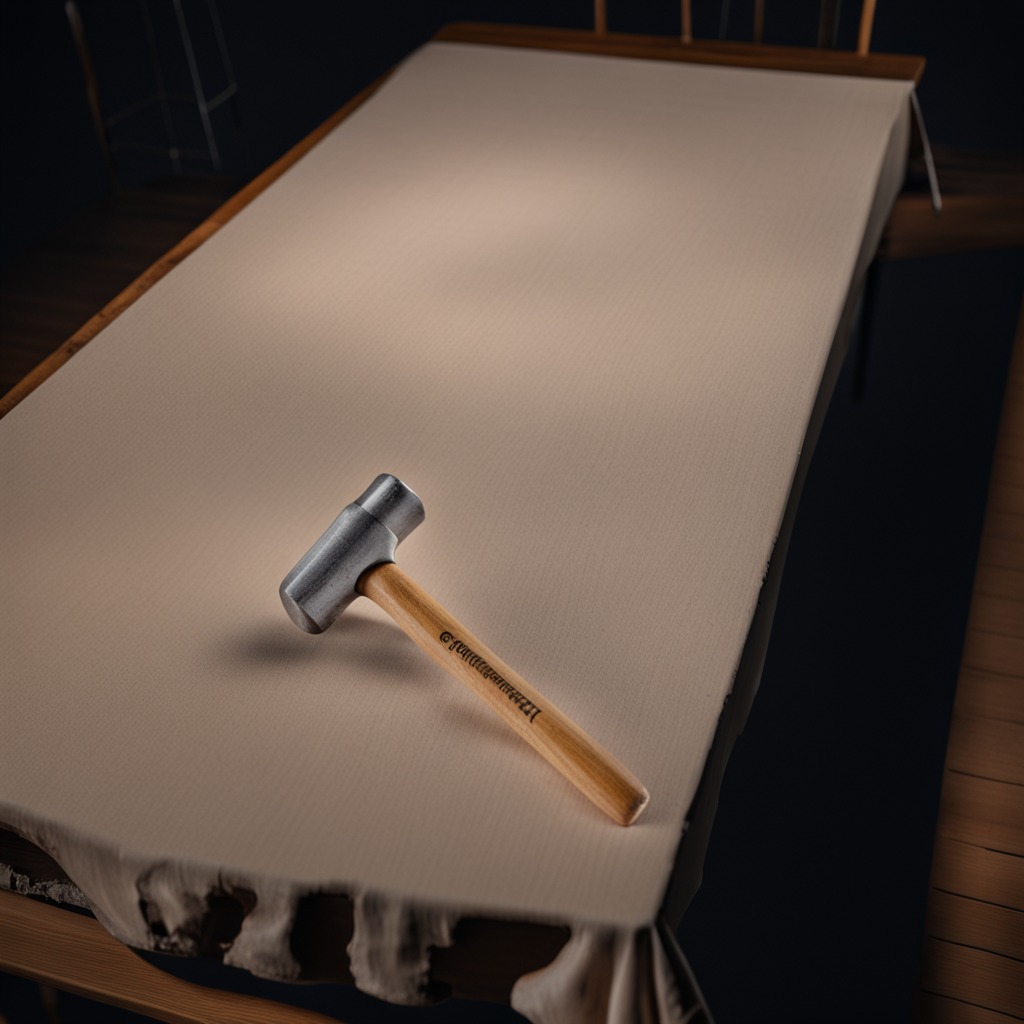
A hammer lying on a wooden table inside a workshop at night